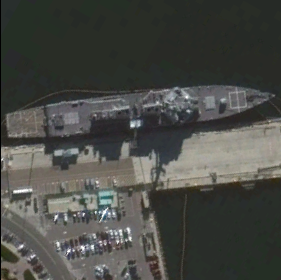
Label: destroyer